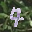
Label: 4